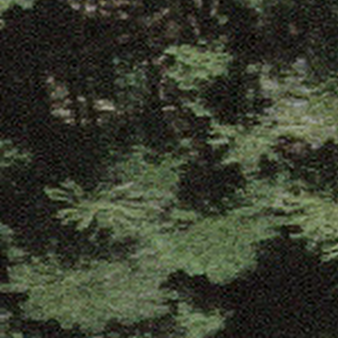
Label: other